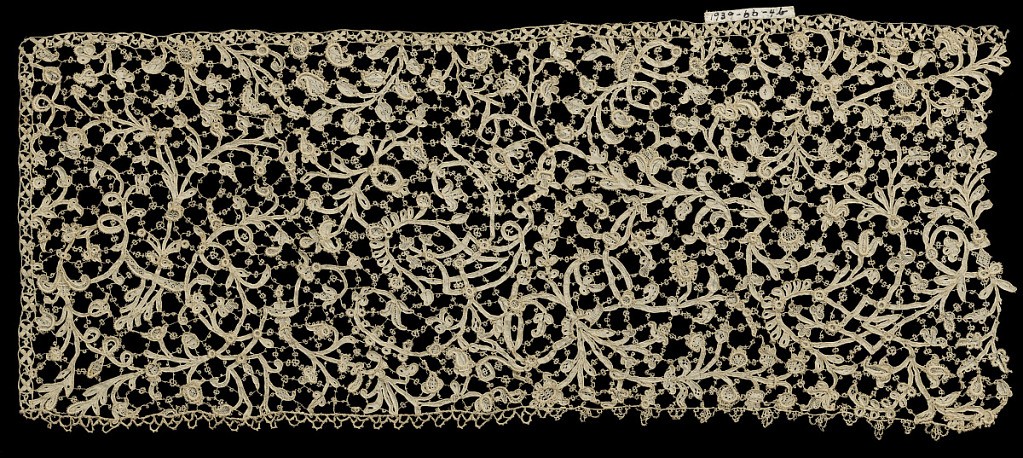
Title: Border
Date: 17th or early 18th century
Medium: linen Technique: needle lace
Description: Venetian Rose point. Design similar to 1939-66-3 of scrolls with delicate palmettes and roselike forms.